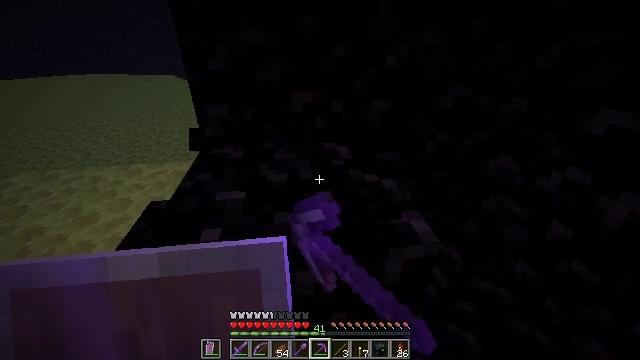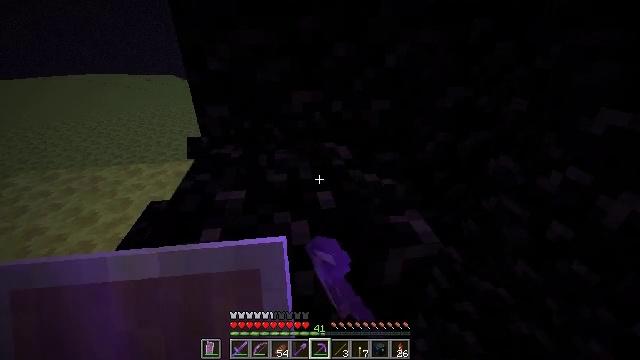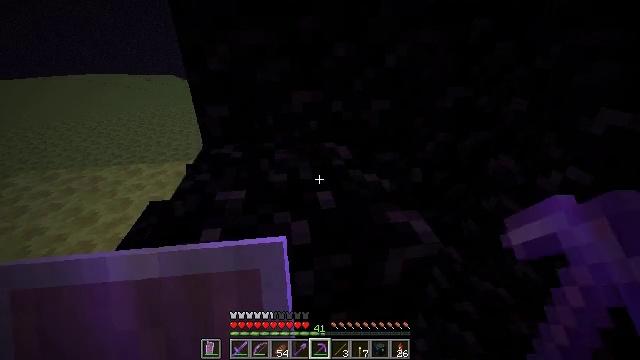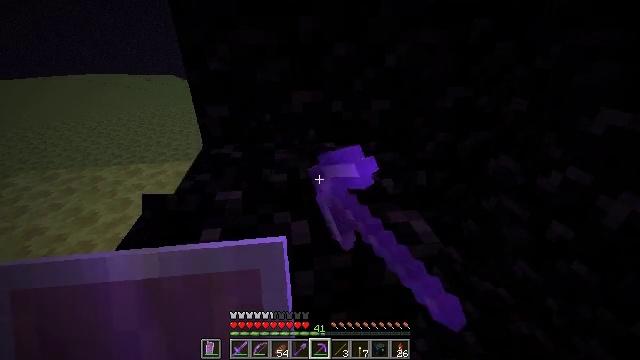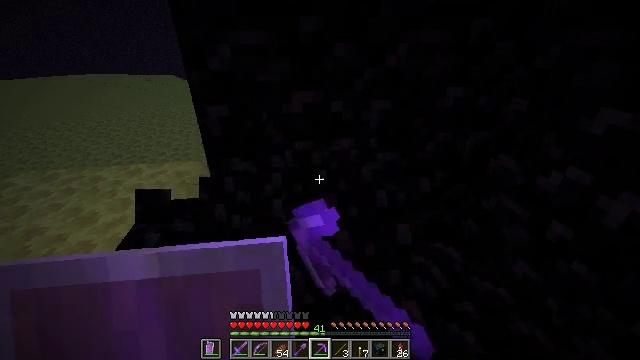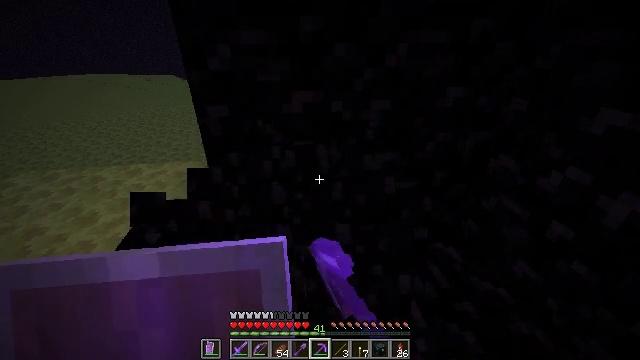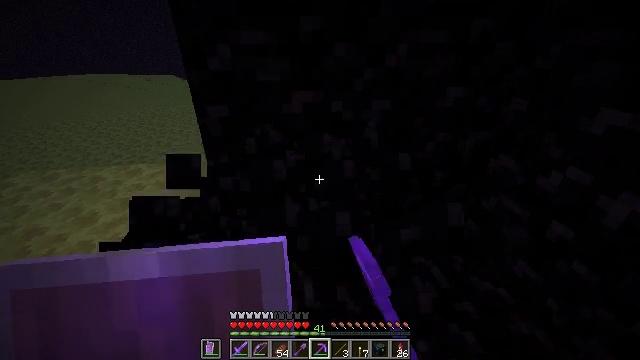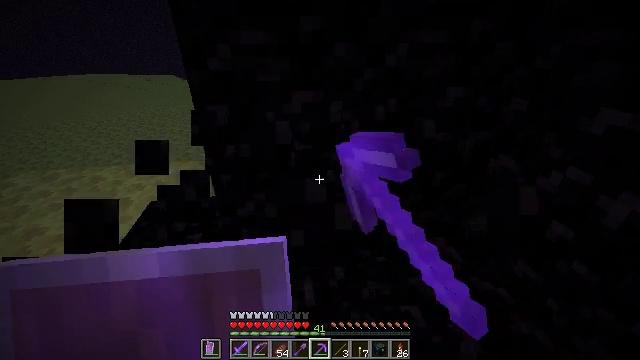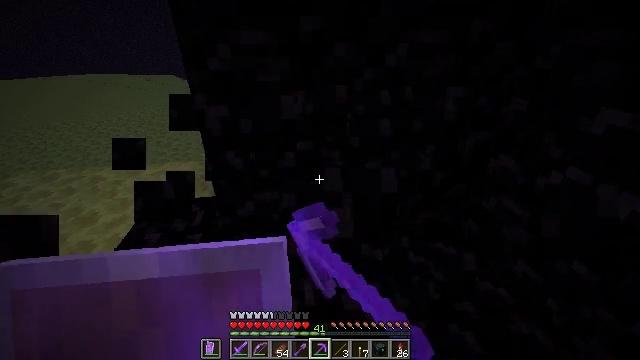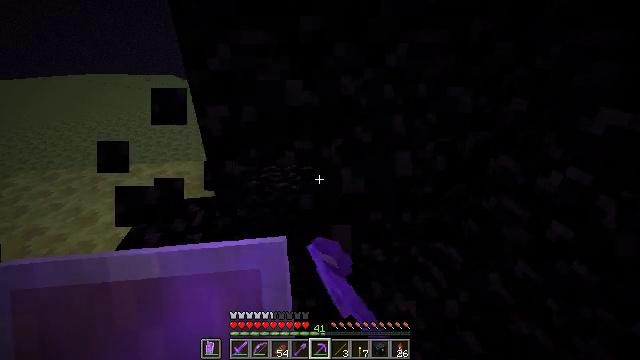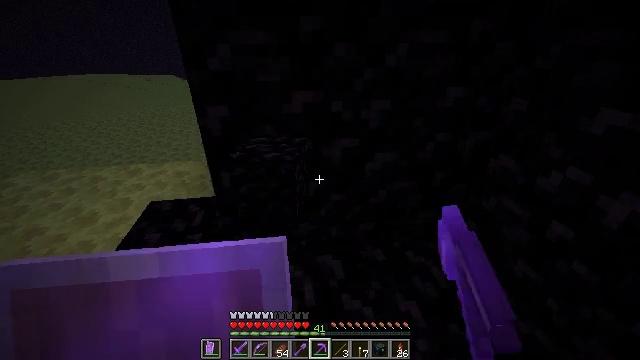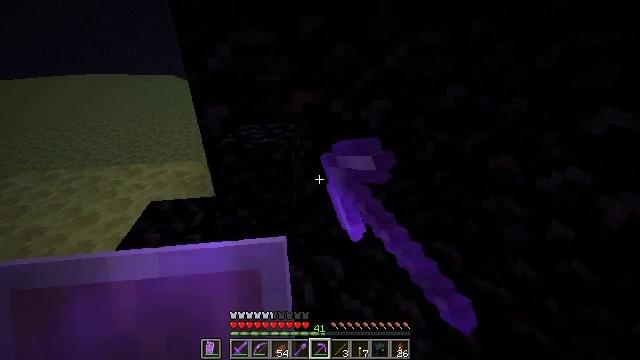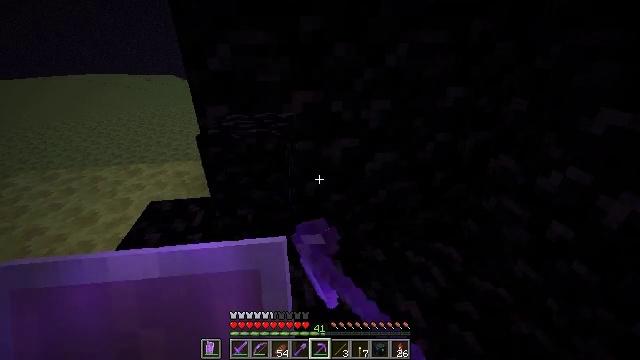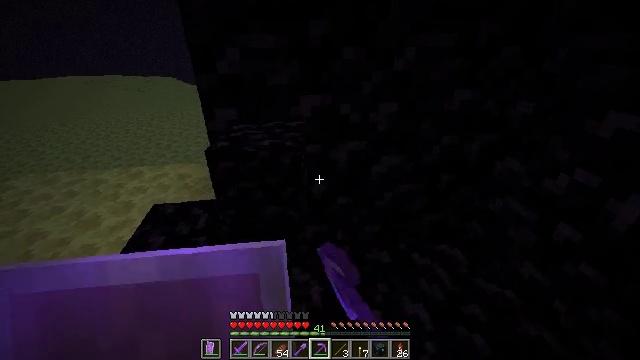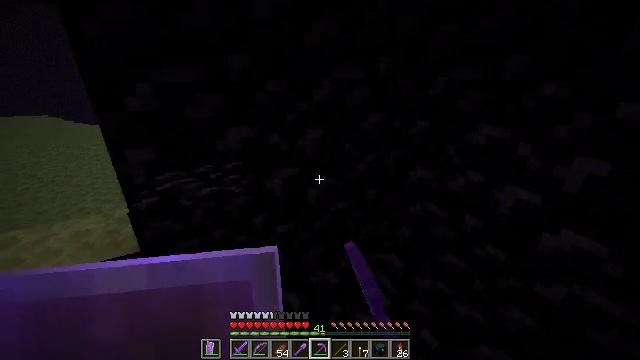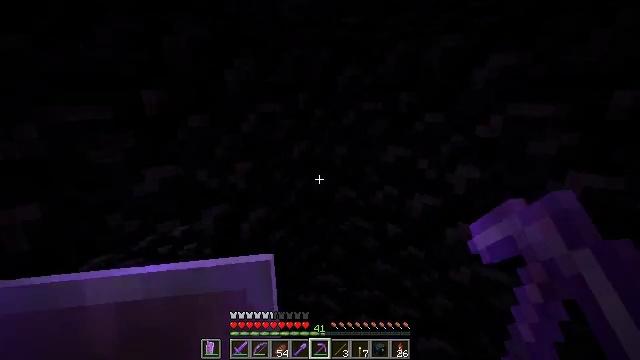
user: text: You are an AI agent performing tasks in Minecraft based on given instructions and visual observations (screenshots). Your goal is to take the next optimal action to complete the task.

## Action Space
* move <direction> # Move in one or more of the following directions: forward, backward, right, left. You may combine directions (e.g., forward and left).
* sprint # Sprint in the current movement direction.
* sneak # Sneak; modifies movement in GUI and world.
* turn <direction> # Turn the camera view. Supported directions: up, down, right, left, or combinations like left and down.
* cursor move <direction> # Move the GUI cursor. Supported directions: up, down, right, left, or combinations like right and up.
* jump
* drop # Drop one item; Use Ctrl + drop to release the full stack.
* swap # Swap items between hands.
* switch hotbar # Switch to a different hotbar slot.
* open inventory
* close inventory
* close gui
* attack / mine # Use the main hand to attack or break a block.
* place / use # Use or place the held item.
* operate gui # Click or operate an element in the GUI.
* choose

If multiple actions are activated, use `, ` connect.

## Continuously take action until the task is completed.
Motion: motion action
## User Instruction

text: Collect obsidian for crafting.
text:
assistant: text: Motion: attack / mine
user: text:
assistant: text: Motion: attack / mine
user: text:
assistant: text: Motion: attack / mine
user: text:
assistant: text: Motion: attack / mine
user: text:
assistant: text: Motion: attack / mine
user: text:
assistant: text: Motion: attack / mine
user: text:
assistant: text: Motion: attack / mine
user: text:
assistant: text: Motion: attack / mine
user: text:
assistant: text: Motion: attack / mine
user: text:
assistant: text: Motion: attack / mine
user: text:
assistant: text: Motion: attack / mine
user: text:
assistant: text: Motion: attack / mine
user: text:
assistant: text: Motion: move left, attack / mine
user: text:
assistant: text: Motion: move left, turn right and up, attack / mine
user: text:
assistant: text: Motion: move left, turn right and up, attack / mine
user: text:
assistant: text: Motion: move left, turn right, attack / mine
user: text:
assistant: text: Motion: move left, attack / mine
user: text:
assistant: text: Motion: move left, attack / mine
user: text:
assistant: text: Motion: attack / mine
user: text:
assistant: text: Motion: attack / mine
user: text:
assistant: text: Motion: turn right, attack / mine
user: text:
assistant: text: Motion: turn right, attack / mine
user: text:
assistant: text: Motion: attack / mine
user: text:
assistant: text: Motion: attack / mine
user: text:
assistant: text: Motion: attack / mine
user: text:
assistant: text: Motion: attack / mine
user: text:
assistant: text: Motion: attack / mine
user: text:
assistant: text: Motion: attack / mine
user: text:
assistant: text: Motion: attack / mine
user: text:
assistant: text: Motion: attack / mine